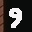
Label: 9